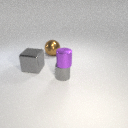
large brown metal sphere to the left of small gray metal cylinder